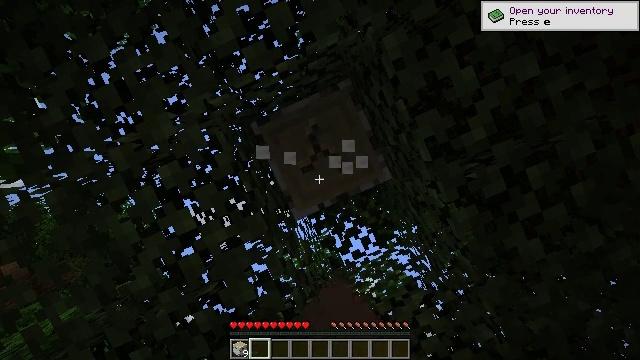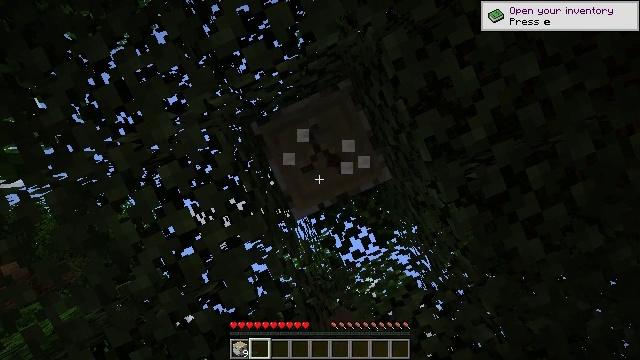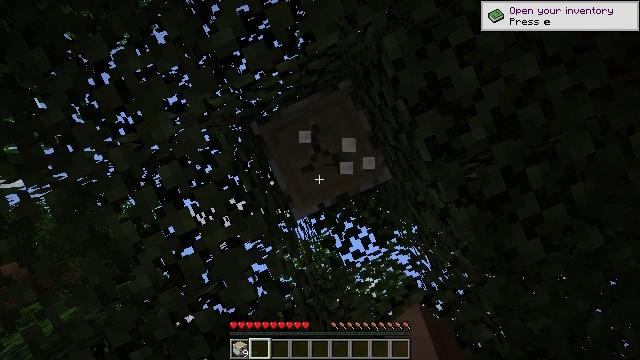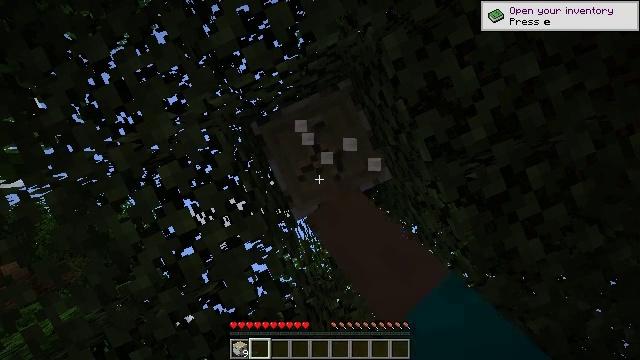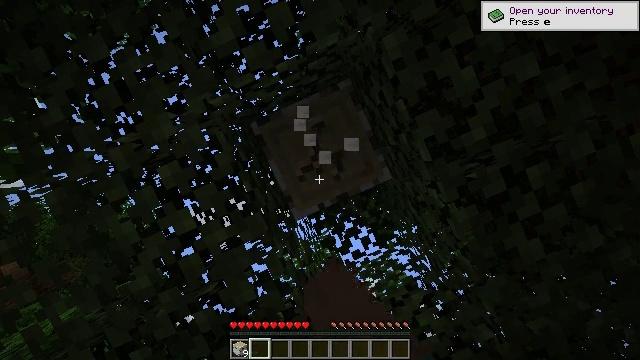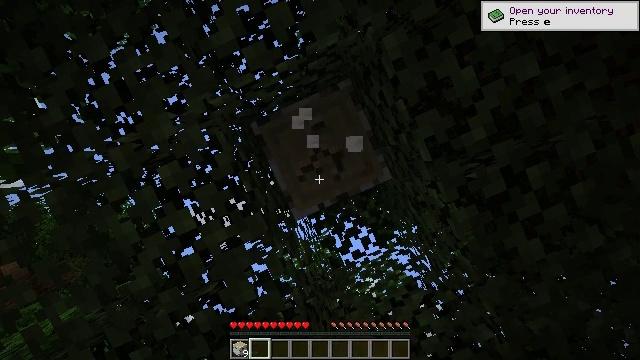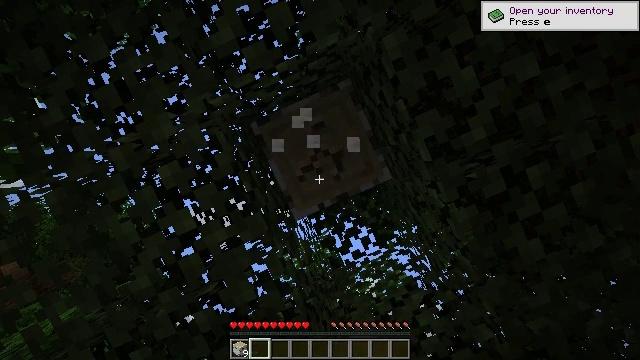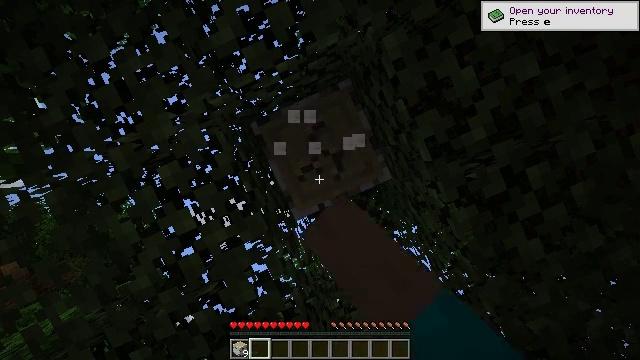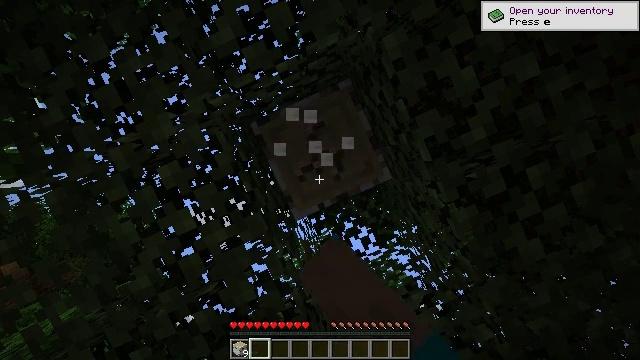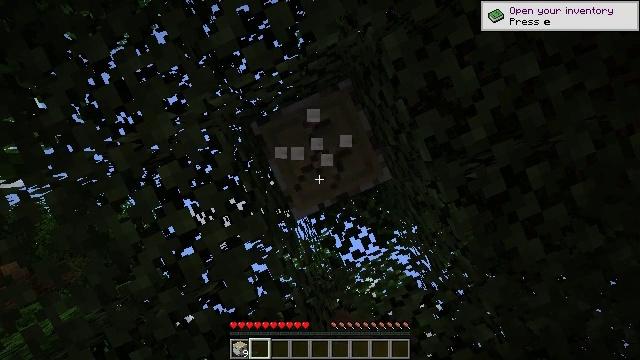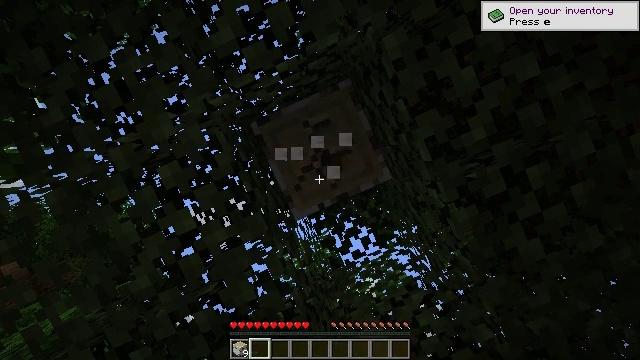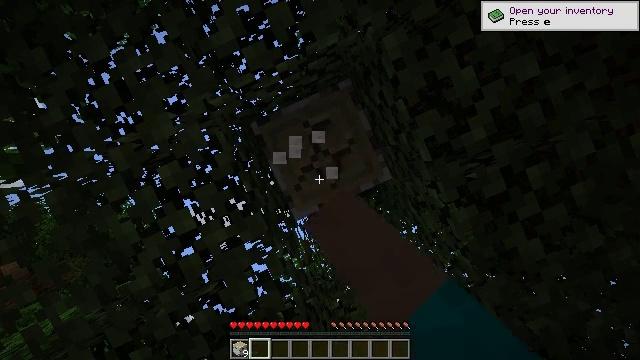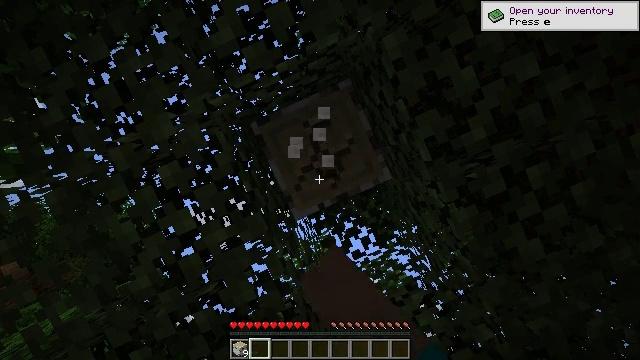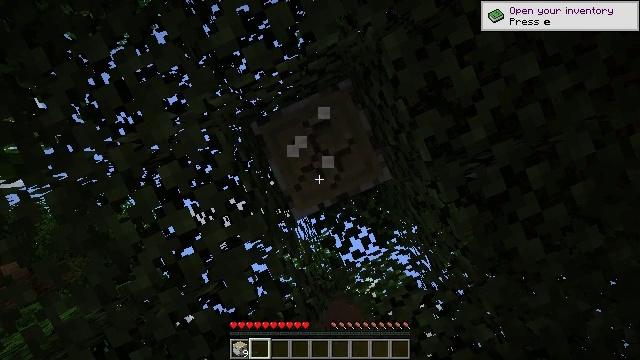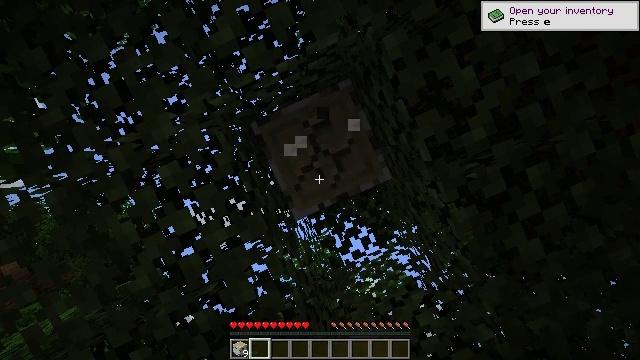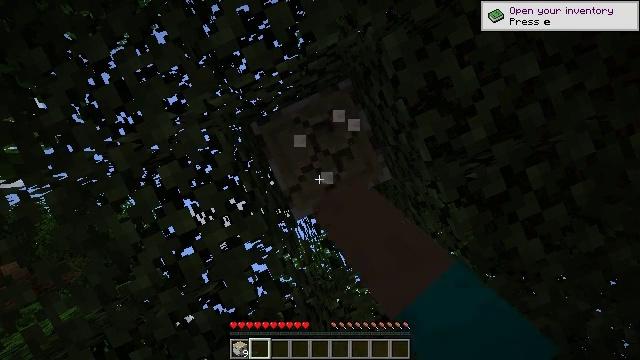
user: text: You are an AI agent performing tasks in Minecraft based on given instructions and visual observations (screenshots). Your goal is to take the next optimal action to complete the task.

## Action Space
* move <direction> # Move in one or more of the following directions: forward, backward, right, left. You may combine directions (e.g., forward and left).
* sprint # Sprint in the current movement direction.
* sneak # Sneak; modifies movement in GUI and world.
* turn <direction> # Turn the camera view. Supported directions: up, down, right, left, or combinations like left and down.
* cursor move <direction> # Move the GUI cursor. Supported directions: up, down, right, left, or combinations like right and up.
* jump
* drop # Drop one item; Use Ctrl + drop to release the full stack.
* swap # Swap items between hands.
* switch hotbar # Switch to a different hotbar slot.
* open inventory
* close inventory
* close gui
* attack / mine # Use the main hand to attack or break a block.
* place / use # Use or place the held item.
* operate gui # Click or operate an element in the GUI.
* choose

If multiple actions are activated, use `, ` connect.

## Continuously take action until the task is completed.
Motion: motion action
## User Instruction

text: Chop down the birch log.
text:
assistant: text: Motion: attack / mine
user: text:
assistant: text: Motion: attack / mine
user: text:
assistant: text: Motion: attack / mine
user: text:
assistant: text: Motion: attack / mine
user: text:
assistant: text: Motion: attack / mine
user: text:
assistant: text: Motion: attack / mine
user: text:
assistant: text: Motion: attack / mine
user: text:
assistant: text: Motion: attack / mine
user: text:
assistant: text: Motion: attack / mine
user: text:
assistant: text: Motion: attack / mine
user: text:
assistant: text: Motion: attack / mine
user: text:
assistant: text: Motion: attack / mine
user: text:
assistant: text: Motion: attack / mine
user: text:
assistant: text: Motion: attack / mine
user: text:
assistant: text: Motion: attack / mine
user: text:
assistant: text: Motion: attack / mine
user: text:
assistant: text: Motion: attack / mine
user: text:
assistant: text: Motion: attack / mine
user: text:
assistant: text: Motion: attack / mine
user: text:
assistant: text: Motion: attack / mine
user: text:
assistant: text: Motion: attack / mine
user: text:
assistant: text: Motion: attack / mine
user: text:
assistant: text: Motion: attack / mine
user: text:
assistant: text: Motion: attack / mine
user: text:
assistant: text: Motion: attack / mine
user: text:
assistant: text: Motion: attack / mine
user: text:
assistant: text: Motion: attack / mine
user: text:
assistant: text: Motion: attack / mine
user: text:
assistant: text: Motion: attack / mine
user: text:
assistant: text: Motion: attack / mine